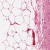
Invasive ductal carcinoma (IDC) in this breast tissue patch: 0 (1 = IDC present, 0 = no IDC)